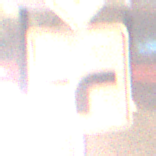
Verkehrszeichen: VerlaufVorfahrtsstrasse9
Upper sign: Vorfahrtsstrasse
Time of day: NotSpecified
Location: Indoor (Urban)
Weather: NotSpecified
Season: NotSpecified
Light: Artificial